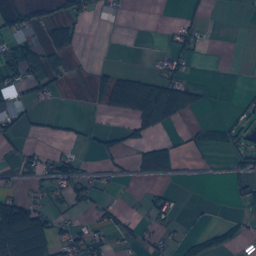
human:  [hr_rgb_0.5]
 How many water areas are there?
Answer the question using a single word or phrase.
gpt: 23

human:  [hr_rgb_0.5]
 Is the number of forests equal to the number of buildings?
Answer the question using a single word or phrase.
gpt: no

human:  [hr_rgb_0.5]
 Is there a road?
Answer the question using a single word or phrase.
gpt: yes

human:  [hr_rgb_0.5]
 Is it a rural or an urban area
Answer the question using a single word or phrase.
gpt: rural

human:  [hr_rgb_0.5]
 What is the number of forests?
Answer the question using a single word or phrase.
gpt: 94

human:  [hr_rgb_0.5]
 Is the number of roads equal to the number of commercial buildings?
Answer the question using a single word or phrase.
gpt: no

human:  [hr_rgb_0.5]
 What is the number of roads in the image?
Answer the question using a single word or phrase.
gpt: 134

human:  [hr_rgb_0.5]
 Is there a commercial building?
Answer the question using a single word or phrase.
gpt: yes

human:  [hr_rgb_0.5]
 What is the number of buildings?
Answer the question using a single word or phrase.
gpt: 275

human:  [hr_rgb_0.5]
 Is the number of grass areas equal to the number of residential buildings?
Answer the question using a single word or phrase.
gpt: no

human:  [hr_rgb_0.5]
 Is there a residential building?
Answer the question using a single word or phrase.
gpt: yes

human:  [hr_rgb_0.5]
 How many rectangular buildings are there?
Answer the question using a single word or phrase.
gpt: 181

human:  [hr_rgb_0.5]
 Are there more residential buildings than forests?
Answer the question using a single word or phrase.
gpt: yes

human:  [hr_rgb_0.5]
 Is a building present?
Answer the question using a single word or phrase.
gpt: yes

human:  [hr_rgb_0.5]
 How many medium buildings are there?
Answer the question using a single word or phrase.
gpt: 7

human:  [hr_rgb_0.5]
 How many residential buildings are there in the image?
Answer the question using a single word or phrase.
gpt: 259

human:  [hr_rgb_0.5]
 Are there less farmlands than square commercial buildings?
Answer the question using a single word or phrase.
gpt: no

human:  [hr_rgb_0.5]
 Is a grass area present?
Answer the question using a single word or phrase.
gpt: yes

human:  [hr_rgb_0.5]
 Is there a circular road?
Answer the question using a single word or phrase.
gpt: no

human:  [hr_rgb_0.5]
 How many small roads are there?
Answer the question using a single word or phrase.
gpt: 134

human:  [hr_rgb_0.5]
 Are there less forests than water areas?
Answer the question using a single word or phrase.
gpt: no

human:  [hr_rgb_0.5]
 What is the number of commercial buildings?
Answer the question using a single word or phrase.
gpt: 3

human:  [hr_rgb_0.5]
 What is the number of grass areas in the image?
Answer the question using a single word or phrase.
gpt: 201

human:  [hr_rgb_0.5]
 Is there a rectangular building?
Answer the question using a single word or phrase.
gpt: yes

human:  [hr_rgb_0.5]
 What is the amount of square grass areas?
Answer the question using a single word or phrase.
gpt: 0

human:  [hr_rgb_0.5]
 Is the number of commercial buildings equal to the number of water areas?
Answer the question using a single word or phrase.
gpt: no

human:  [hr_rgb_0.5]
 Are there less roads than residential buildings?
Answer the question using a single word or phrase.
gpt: yes

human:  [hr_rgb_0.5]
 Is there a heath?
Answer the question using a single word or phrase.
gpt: yes

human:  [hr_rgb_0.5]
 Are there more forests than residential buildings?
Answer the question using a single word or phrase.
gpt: no

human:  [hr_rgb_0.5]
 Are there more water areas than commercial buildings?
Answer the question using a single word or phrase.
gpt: yes

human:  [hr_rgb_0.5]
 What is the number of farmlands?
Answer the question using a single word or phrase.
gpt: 74

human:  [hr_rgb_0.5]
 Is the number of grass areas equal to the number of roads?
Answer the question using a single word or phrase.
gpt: no

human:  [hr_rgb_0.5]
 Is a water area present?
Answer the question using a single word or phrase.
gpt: yes

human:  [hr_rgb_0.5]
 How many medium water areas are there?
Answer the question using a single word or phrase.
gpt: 7

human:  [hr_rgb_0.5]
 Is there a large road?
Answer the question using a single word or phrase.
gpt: no

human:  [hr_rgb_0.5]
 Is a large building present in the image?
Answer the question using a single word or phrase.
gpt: yes

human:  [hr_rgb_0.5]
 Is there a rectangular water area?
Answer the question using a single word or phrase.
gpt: yes

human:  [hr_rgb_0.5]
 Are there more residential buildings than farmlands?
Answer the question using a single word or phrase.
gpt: yes

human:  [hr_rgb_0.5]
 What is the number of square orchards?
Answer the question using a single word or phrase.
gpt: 0

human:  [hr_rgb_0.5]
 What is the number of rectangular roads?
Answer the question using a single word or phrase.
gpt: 0

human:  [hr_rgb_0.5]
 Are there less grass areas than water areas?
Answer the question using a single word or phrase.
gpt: no

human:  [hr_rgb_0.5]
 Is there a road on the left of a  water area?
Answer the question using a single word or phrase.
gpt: yes

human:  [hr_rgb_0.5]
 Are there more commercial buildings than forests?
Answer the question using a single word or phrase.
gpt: no

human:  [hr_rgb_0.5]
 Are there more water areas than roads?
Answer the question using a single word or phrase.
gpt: no

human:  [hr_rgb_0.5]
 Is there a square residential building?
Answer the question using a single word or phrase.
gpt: yes

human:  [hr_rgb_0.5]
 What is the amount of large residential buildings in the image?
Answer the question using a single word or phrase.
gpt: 0

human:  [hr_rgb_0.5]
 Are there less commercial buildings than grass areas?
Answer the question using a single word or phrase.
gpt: yes

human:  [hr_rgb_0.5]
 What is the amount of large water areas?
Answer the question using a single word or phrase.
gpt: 5

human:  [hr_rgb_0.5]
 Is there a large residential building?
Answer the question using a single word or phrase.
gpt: no

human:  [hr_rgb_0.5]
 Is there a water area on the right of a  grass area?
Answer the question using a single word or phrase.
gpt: yes

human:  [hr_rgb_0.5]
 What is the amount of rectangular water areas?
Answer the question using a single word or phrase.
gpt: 8

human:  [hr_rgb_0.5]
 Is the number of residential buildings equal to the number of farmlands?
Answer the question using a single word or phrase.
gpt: no

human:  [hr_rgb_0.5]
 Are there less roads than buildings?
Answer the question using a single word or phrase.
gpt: yes

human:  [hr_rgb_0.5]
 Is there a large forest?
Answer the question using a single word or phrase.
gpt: yes

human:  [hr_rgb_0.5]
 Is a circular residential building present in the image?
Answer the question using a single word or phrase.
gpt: yes

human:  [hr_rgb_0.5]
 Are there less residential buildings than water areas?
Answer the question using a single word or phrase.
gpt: no

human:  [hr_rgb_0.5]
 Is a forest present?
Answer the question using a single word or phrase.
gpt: yes

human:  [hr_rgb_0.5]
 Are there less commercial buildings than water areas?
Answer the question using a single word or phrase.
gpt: yes

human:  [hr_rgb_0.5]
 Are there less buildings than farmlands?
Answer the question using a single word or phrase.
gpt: no

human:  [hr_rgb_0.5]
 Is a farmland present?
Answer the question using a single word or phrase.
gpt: yes

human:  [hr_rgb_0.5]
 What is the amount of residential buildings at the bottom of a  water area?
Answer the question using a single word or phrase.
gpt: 259

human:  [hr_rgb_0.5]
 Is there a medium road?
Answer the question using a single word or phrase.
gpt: no

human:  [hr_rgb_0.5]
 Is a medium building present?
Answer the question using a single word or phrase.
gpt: yes

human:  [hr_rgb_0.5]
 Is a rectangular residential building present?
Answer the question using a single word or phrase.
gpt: yes